Question: I'm using the 'UINavigationController' toolbar. Before I display it, I resize my views so that they don't get blocked by the toolbar (I set the frame of the current view controller's view to the rect spanning from the bottom of the 'navigationBar' to the top of the 'toolbar'.
But not all of my view controllers have 'toolbarItems'. So, when switching from a view controller that has items (controller A) to one that doesn't (controller B), I want to hide the toolbar. However, when I call 'setToolbarHidden:animated:' in B's 'viewWillAppear:animated:' method, the toolbar animates down during the push transition and shows the 'UIWindow' background behind it.
This also happens in the reverse direction: when transitioning from B to A (via the back button), I want the toolbar to animate in to show A's 'toolbarItems' again, but since A's view doesn't extend to the bottom of the screen, the 'UIWindow' is visible during the pop transition.
That might not have been the best description, so here's a screenshot:

I have tried updating A's frame in its 'viewWillDisappear:animated:' method, but it does strange things, since it seems to be called within the 'UINavigationController' push animation block. Any insight would be appreciated.
: I tried hiding the toolbar in B's 'viewDidAppear:animated:' instead, but the results weren't ideal. Using this solution, the toolbar doesn't get dismissed until the push transition completes. Since B doesn't have any 'toolbarItems', A's items get pushed to the left during the transition, leaving an empty toolbar on the screen before it disappears. Also, when going back to A, the 'UIWindow' background will be visible unless I set the toolbar to visible in B's 'viewWillDisappear:animated:', which would mean that B has to know that A has 'toolbarItems'.
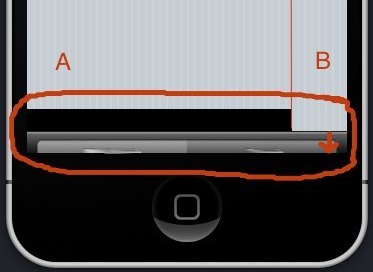
Answer: Since I never found a satisfactory solution to this involving animation, I ended up making my views extend down behind the toolbar to avoid showing the window. If your controller's view is a UITableView or UIScrollView, you can set its 'contentInset' appropriately so that your content won't get covered up by the toolbar:
'''
UIEdgeInsets edgeInsets = [[self tableView] contentInset];
if (![[self navigationController] isToolbarHidden]) {
edgeInsets.bottom = CGRectGetHeight([[[self navigationController] toolbar] frame]);
}
[[self tableView] setContentInset:edgeInsets];
'''